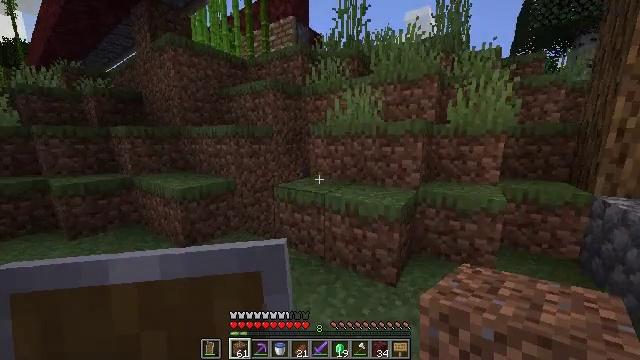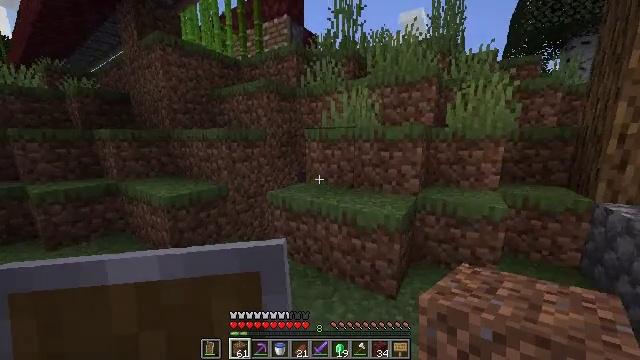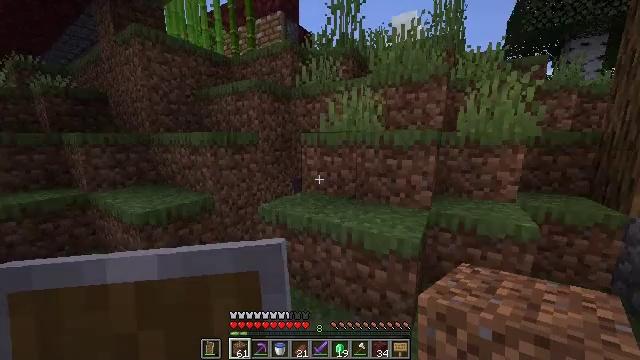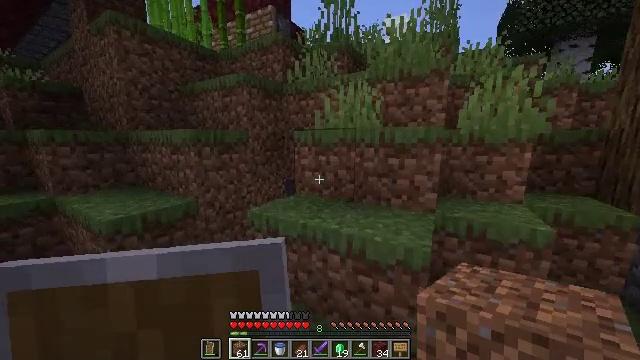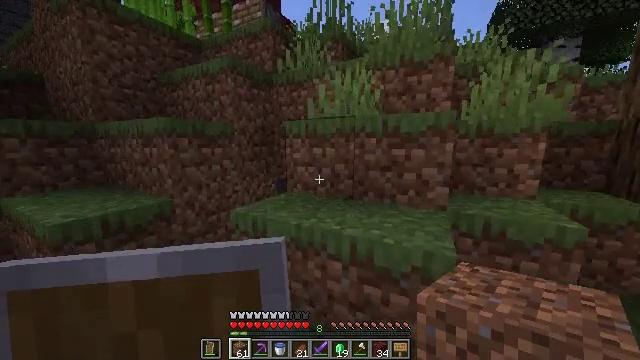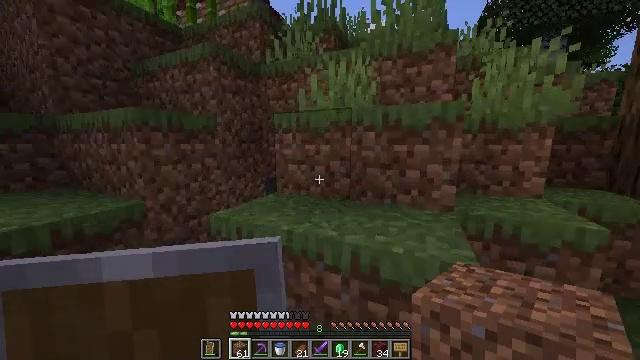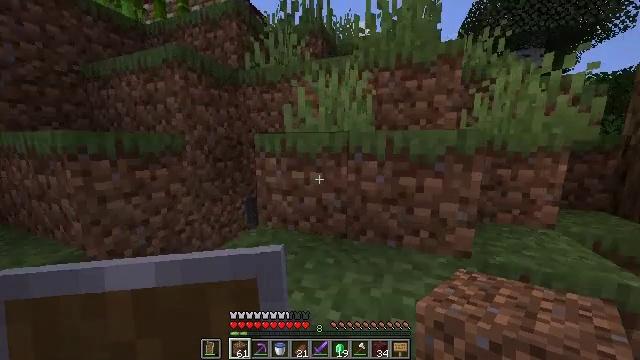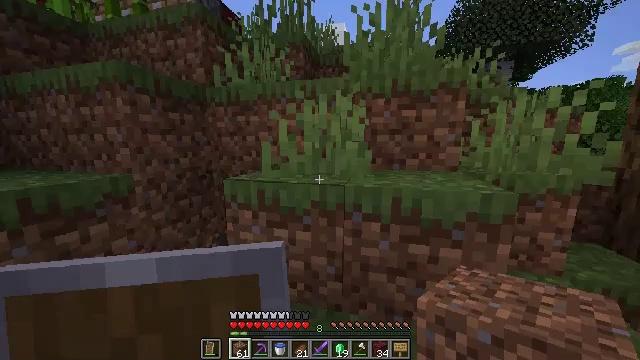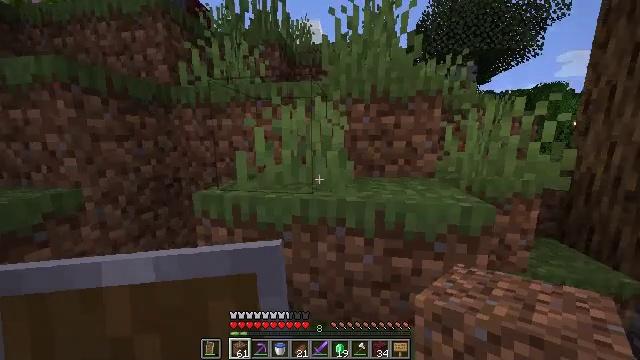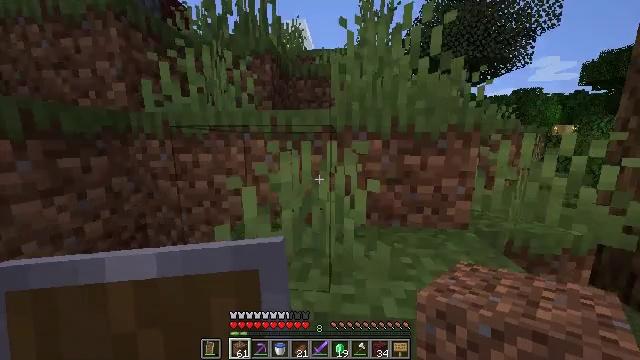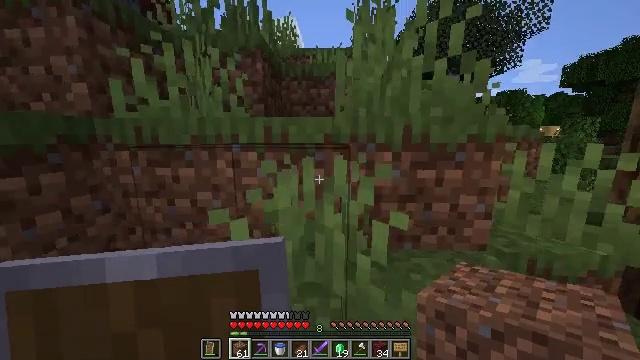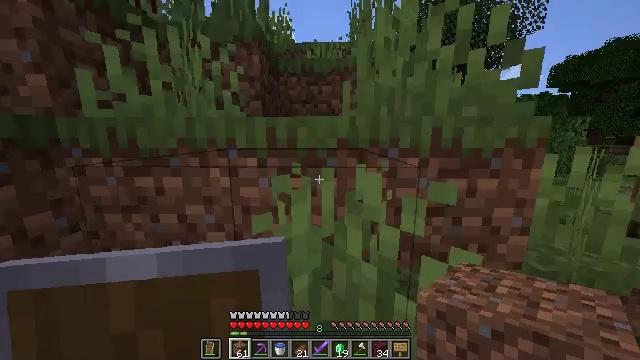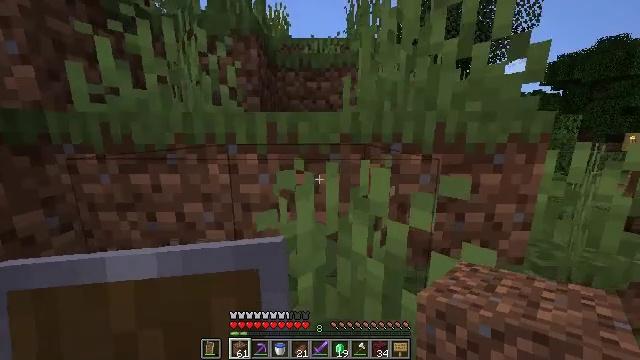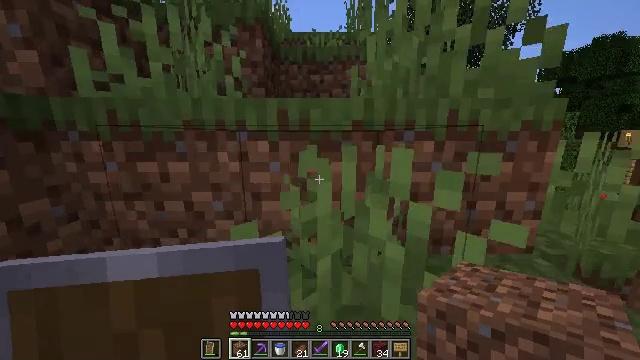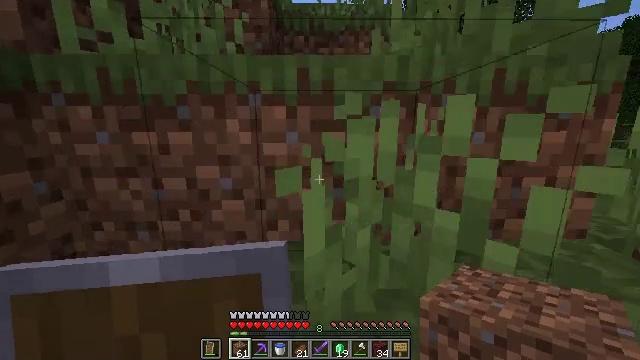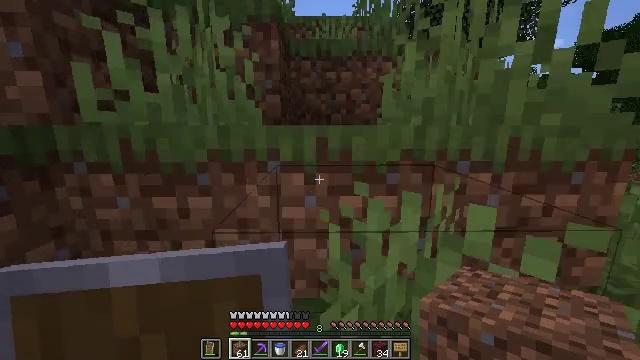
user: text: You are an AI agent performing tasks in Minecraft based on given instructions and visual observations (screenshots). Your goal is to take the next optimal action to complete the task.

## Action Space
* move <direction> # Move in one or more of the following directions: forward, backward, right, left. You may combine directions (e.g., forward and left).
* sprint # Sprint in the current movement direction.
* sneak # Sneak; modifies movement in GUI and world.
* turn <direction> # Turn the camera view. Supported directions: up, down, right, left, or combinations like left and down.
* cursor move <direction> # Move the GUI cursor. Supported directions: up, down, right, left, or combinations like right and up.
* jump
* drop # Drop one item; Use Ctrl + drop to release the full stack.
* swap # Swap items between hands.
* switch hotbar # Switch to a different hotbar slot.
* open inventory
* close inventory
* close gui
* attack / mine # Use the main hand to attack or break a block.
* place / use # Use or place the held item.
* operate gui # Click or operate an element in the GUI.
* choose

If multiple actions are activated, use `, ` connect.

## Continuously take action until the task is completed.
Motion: motion action
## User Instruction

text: Break the bamboo stalk.
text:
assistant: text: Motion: move forward, turn right
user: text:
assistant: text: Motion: move forward, turn right
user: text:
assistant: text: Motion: move forward, turn right
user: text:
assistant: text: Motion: move forward, turn right
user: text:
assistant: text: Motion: move forward, turn right
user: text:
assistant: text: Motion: move forward, turn right, jump
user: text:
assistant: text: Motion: move forward, turn right, jump
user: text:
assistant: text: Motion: move forward, turn right, jump
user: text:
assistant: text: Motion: move forward, turn right, jump
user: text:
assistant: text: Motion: move forward, turn right
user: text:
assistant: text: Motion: move forward, turn right
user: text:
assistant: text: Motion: move forward, turn right
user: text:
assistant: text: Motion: move forward
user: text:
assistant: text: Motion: move forward, jump
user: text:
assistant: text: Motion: move forward, jump
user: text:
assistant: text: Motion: move forward, jump
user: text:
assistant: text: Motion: move forward
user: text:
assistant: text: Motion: move forward
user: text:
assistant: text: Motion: move forward
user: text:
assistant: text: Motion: move forward
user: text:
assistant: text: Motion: move forward
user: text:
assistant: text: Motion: move forward
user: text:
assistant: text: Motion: move forward, jump
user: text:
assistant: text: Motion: move forward, jump
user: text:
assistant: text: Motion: move forward, turn left, jump
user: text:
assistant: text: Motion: move forward, turn left, jump
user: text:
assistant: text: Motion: move forward, turn left
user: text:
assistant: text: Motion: move forward, turn left
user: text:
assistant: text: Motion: move forward, turn left
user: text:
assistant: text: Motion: move forward, turn left